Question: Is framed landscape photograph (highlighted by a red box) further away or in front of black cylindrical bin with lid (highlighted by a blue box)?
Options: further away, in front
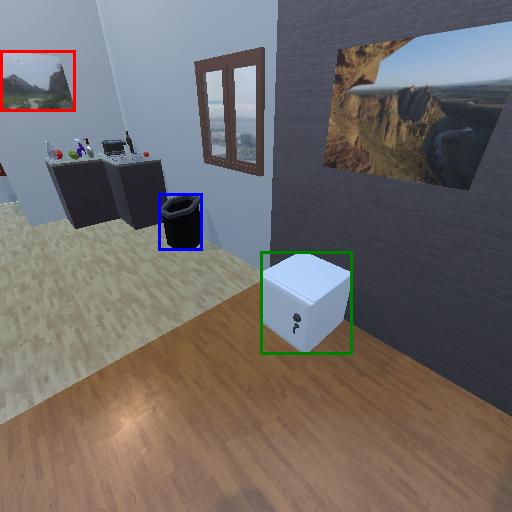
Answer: further away